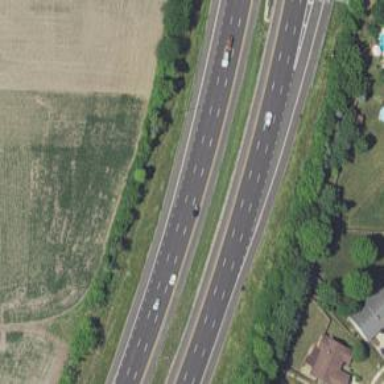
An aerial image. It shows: Motorway junction.